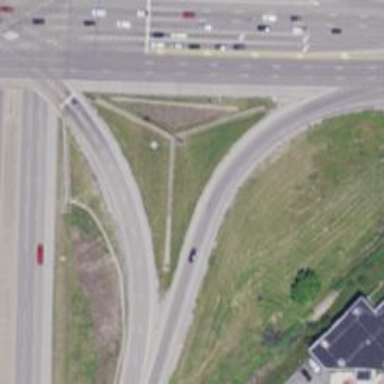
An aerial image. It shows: Trunk link highway.